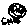
Label: smiley face